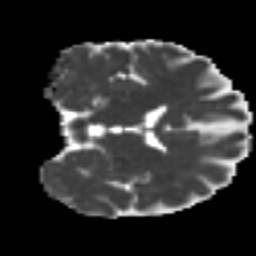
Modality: MD
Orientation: coronal
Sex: male
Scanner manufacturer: ge
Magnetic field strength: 3 T
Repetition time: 7 s
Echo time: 0.08 s